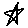
Label: star